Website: macys
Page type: customer-info-address
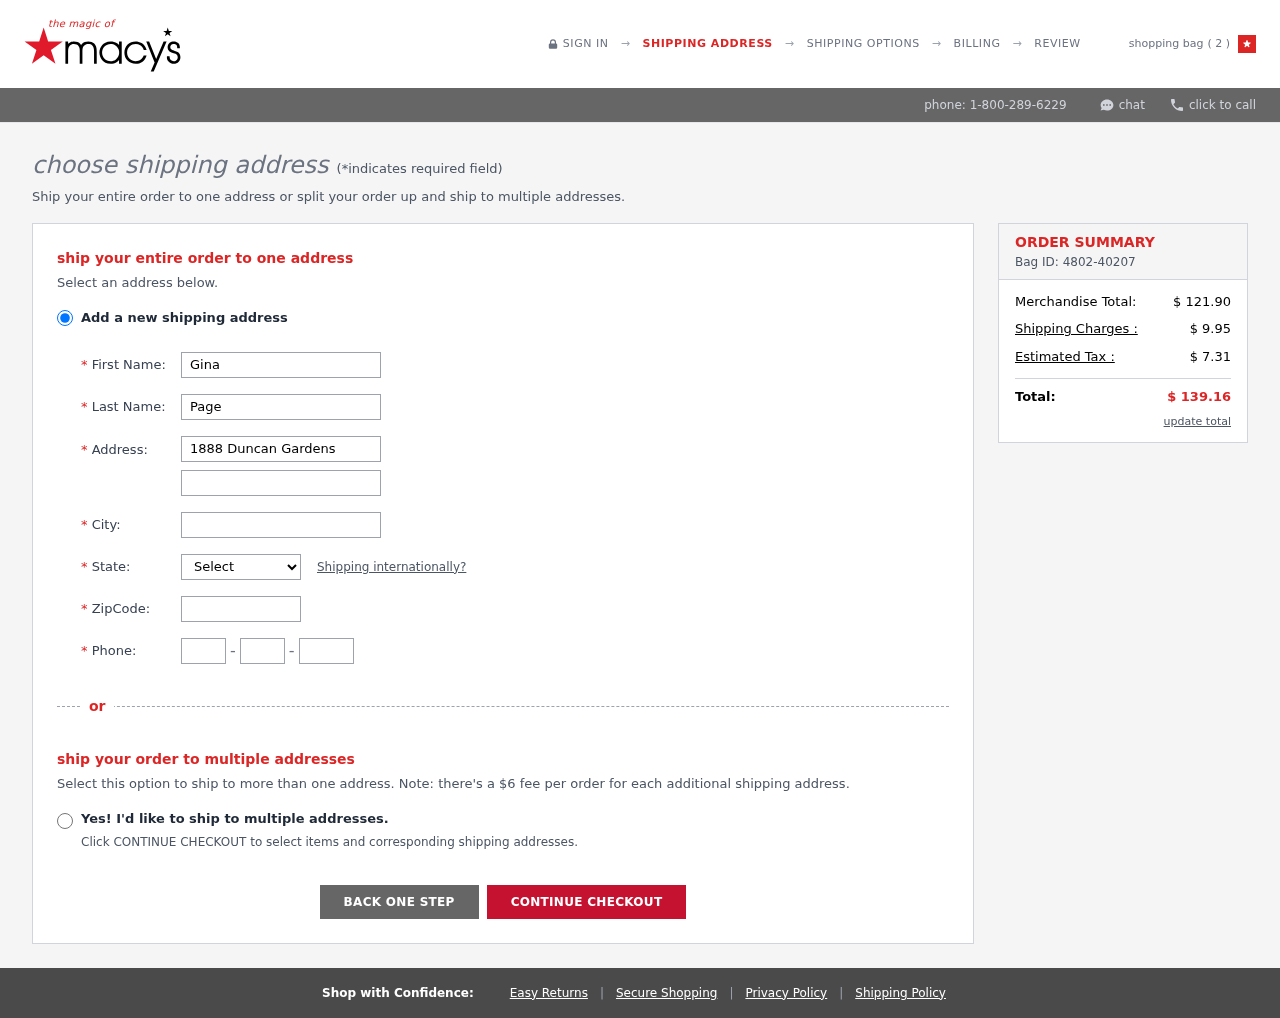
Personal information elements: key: PII_CITY
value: Morrowland
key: PII_FIRSTNAME
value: Gina
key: PII_LASTNAME
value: Page
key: PII_PHONE_AREA
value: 418
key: PII_PHONE_PREFIX
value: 662
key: PII_PHONE_SUFFIX
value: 2621
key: PII_POSTCODE
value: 88742
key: PII_STATE_ABBR
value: VI
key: PII_STREET
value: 1888 Duncan Gardens Suite 825
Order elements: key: ORDER_NUM_ITEMS
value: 2
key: ORDER_ID
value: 4802-40207
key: ORDER_SUBTOTAL
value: $ 121.90
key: ORDER_SHIPPING_COST
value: $ 9.95
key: ORDER_TAX
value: $ 7.31
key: ORDER_TOTAL
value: $ 139.16